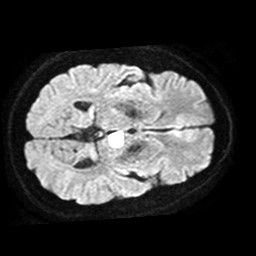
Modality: TRACE
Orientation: axial
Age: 64
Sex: male
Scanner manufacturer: philips
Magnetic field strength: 1.5 T
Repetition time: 3.547 s
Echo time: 0.09411 s